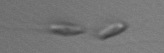
Label: Dinobryon